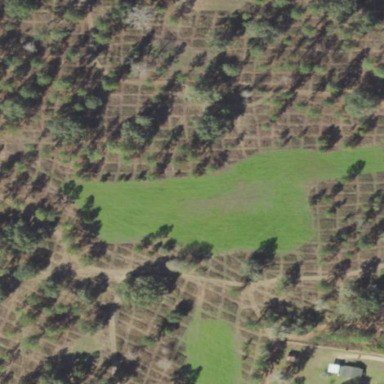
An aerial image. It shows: Orchard.